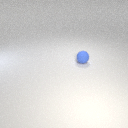
small blue rubber sphere